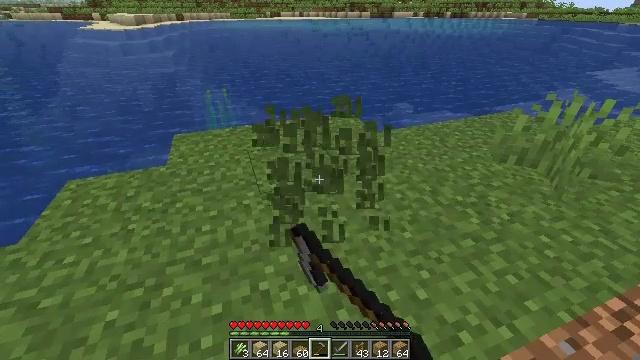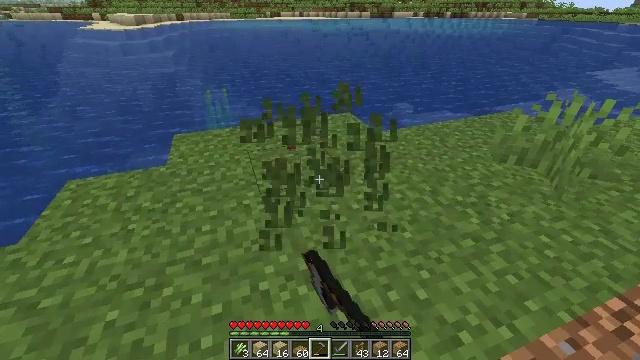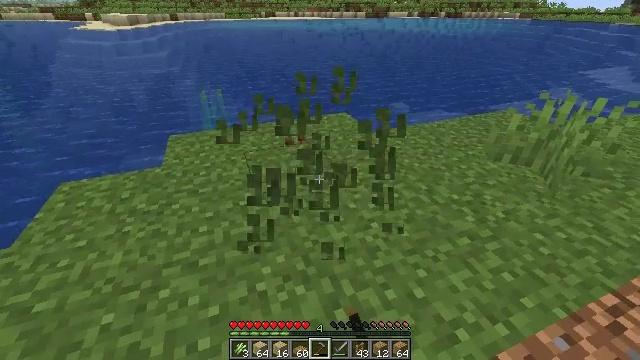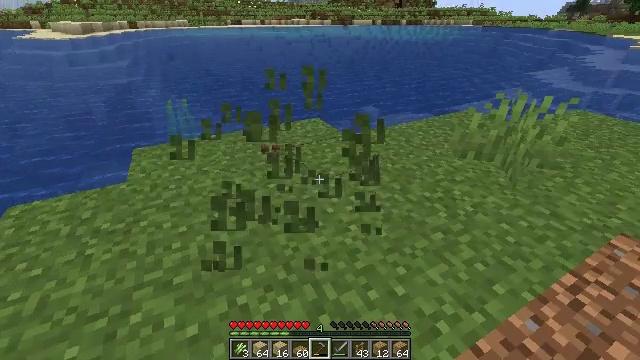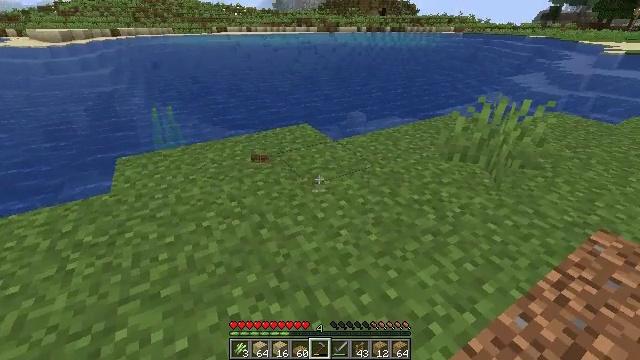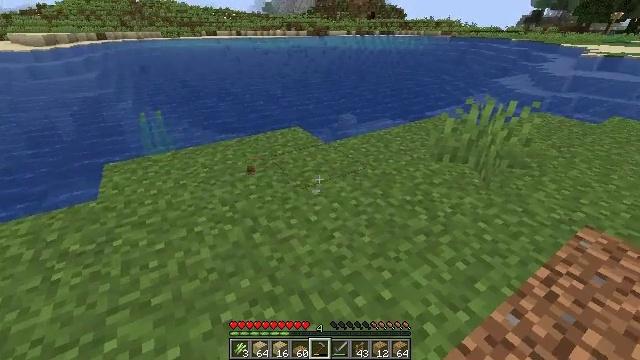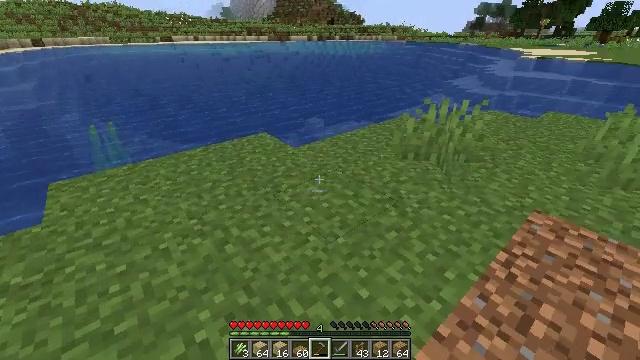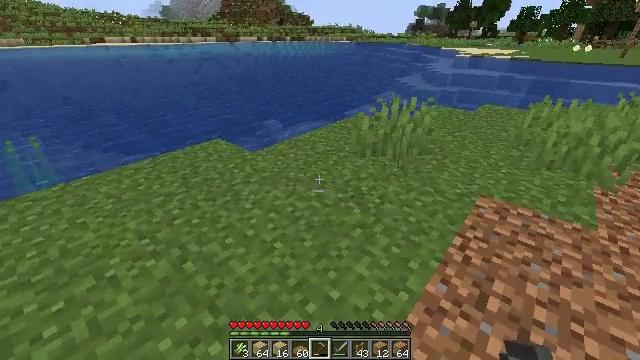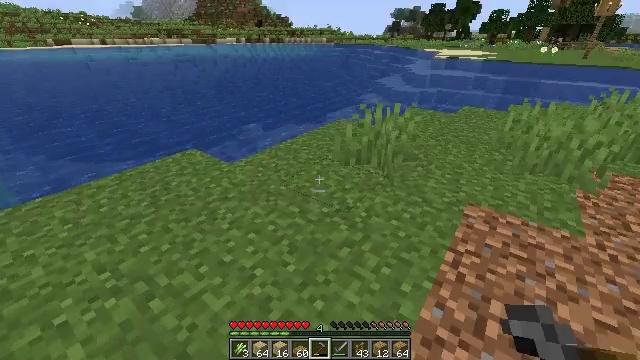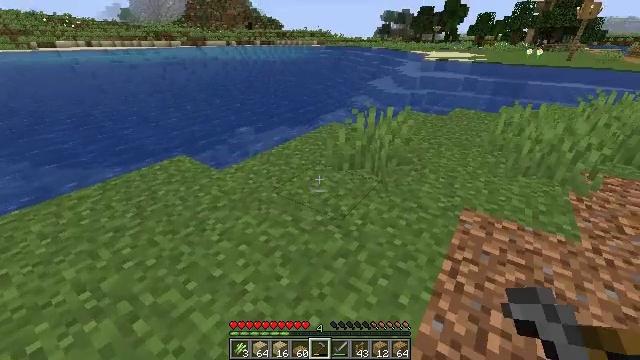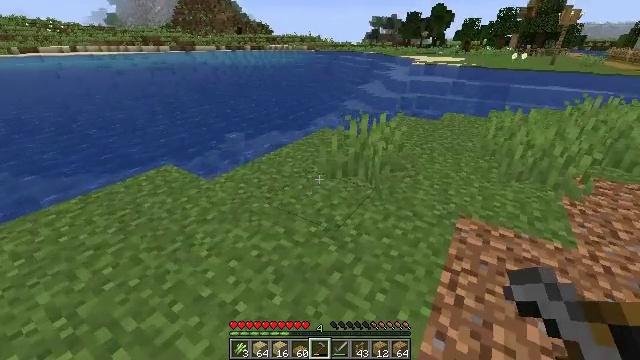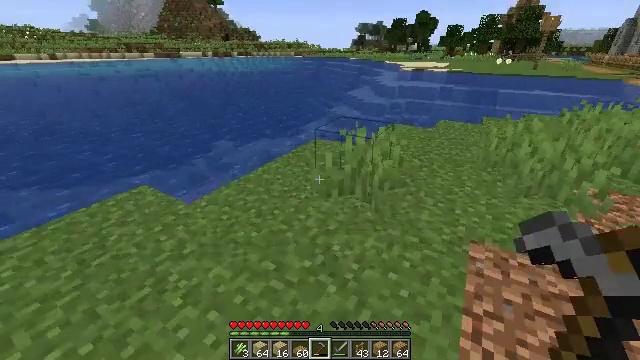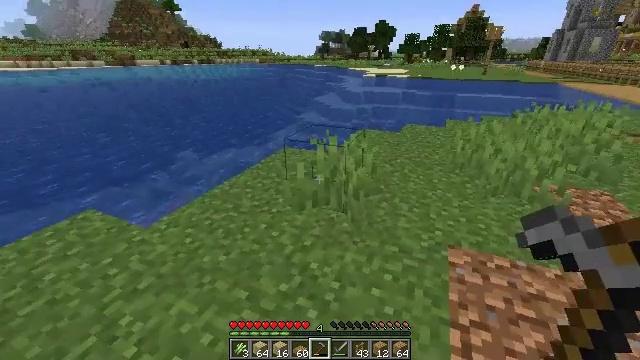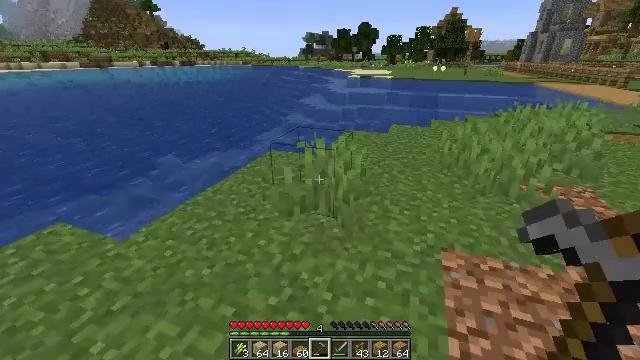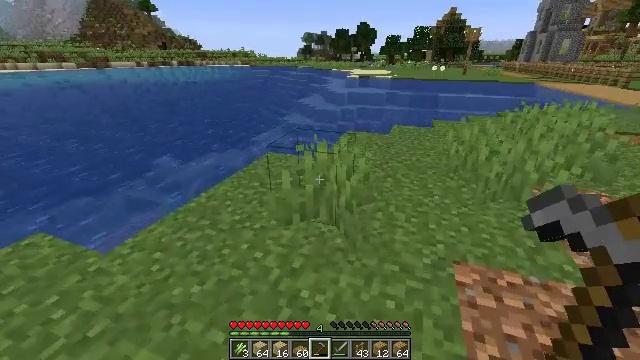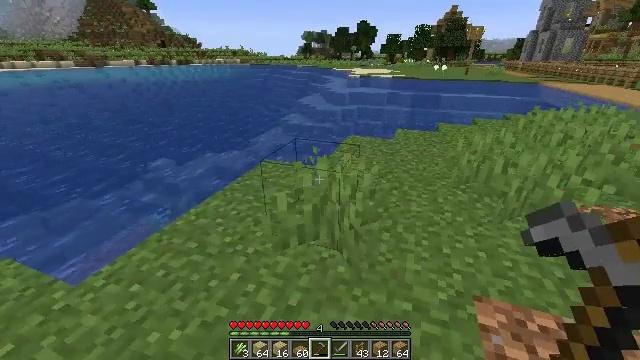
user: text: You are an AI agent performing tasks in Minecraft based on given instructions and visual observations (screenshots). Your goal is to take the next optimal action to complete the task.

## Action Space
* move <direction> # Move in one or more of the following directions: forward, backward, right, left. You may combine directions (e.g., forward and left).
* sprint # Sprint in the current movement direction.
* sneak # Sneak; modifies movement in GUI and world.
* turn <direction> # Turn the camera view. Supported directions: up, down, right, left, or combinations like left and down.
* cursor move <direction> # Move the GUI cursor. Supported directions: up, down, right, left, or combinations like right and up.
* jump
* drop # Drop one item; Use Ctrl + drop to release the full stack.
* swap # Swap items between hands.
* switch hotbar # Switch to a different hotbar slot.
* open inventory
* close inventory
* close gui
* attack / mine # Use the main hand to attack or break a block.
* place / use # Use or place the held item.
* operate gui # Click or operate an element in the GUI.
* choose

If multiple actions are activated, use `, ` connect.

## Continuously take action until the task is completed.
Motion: motion action
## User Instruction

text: Gather grass by holding the left mouse button.
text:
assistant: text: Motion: no_op
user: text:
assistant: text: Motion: no_op
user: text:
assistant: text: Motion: turn right and up
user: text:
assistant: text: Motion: turn right and up
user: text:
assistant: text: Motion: turn right
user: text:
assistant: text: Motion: turn right
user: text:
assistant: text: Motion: move forward, turn right
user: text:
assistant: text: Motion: move forward, turn right
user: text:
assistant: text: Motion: move forward, turn right
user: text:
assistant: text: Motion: move forward, turn right
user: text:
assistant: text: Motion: move forward, turn right and up
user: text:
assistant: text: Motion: move forward, turn right and up
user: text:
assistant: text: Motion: move forward, turn right
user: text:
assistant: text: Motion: move forward
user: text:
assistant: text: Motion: move forward
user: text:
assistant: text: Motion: attack / mine
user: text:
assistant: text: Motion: attack / mine
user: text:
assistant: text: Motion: attack / mine
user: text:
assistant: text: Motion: attack / mine
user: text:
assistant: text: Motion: no_op
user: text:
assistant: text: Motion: turn right
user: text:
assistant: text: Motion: turn right
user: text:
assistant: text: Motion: turn right
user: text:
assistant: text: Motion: move forward, turn right
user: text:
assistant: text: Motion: move forward, turn right
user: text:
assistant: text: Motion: move forward
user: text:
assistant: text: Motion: move forward
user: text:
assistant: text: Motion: move forward
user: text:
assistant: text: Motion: move forward
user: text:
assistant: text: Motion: move forward